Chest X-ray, PA view. Patient: 69 years old, sex F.
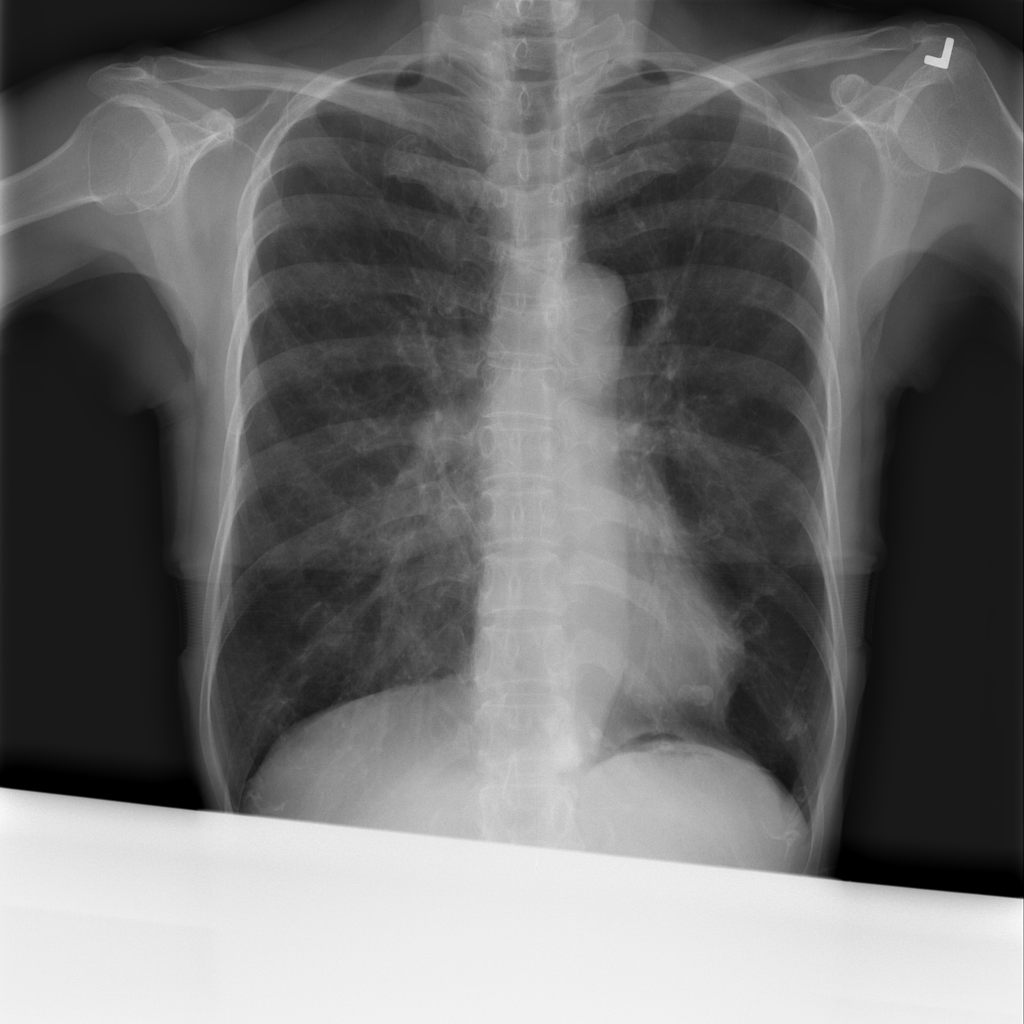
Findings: No Finding